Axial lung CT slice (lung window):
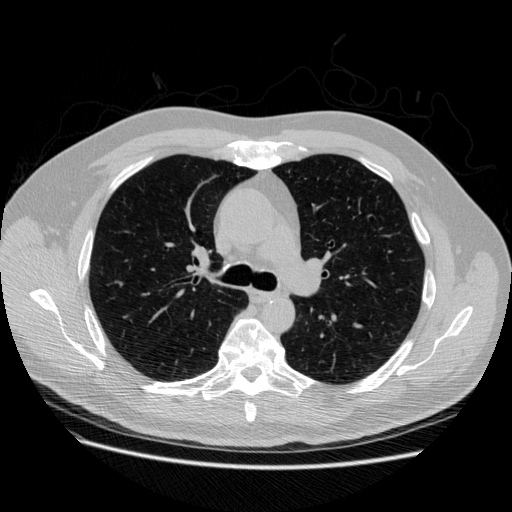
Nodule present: no